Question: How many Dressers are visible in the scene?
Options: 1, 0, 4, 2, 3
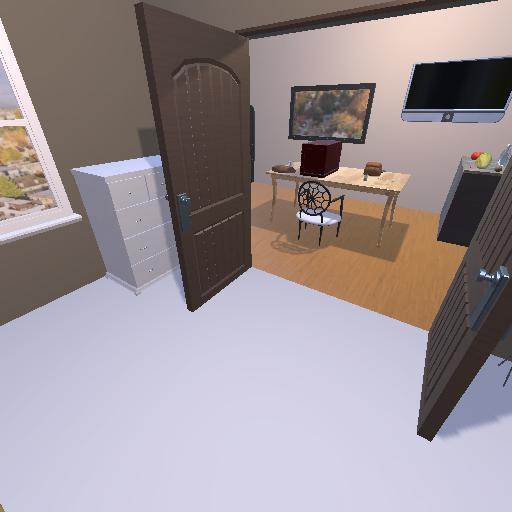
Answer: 1